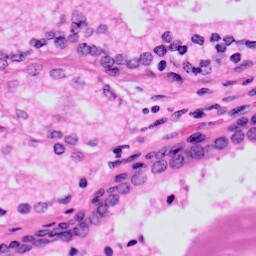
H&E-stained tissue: Prostate